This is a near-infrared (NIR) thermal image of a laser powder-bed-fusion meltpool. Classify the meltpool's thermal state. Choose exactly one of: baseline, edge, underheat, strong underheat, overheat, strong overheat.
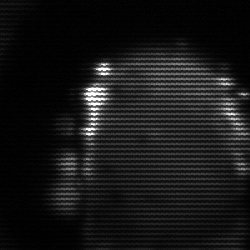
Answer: baseline